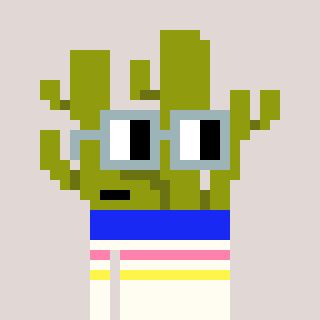
a pixel art character with square dark gray glasses, a cactus-shaped head and a grayscale-colored body on a warm background